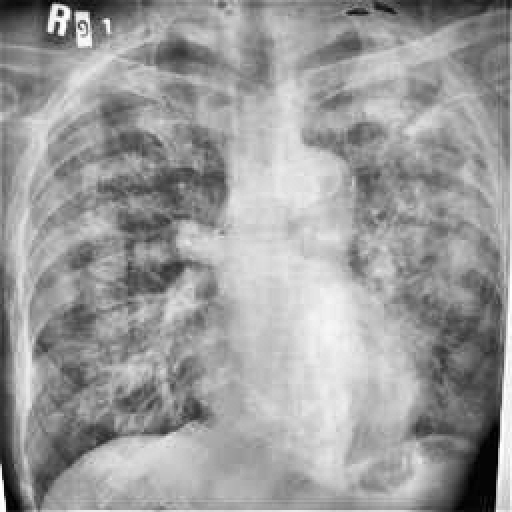
Finding: TUBERCULOSIS